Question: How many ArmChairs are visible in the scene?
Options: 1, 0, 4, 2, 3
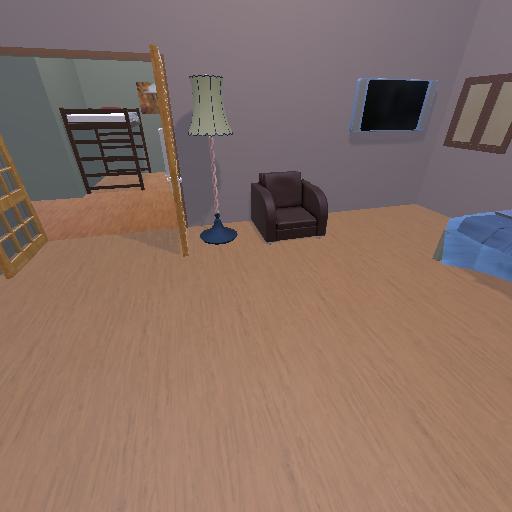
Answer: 1